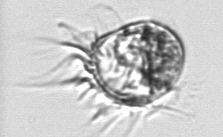
Label: Leegaardiella_ovalis